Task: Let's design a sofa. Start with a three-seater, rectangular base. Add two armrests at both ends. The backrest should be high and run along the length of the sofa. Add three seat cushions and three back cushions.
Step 395:
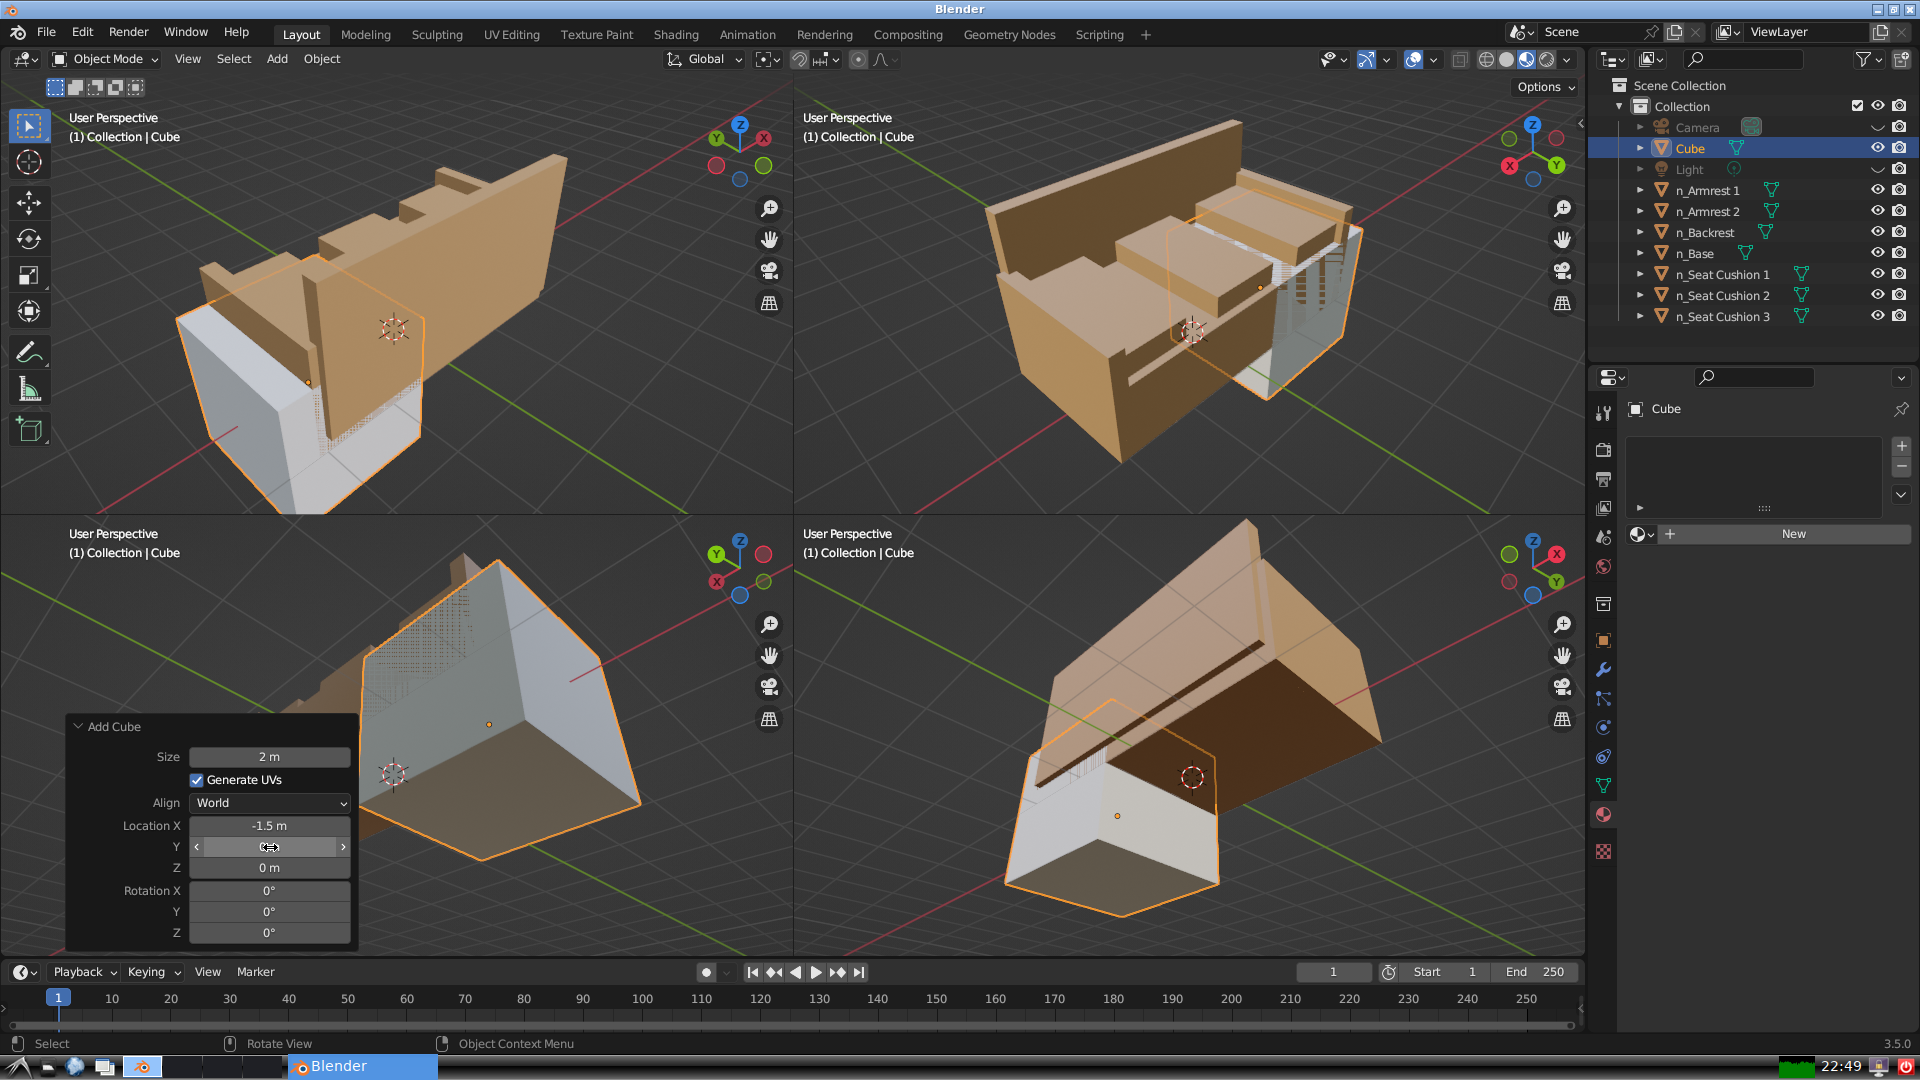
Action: click: no